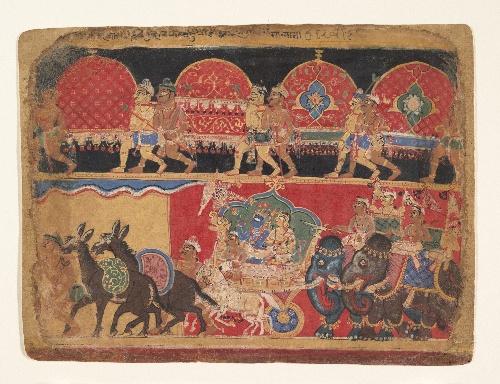
Artist: Sa Nana
Date: ca. 1520–30
Object type: Folio
Classification: Paintings
Medium: Ink and opaque watercolor on paper
Culture: India (Delhi-Agra area)
Period: Early Rajput -Chaurapanchasika style
Dimensions: Image: 6 3/4 in. × 9 in. (17.1 × 22.9 cm)
Sheet: 7 in. × 9 3/8 in. (17.8 × 23.8 cm)
Department: Asian Art
Credit line: Gift of Mr. and Mrs. Alvin N. Haas, 1972
Accession year: 1972
Repository: Metropolitan Museum of Art, New York, NY
Tags: Men|Donkeys|Elephants|Krishna